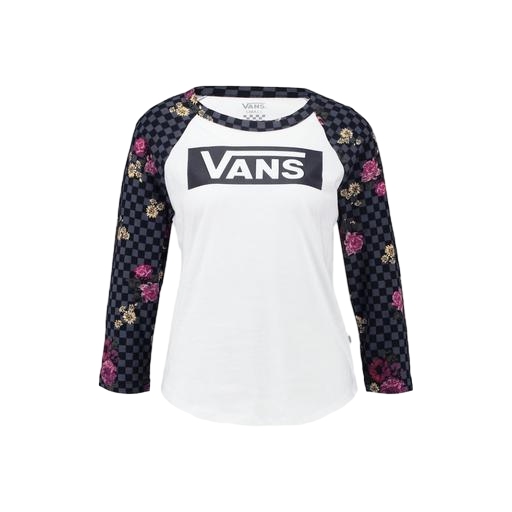
white maisie check raglan sleeve, white plus size mixed floral-print t-shirt, multicolor floral-print t-shirt only macy, white background